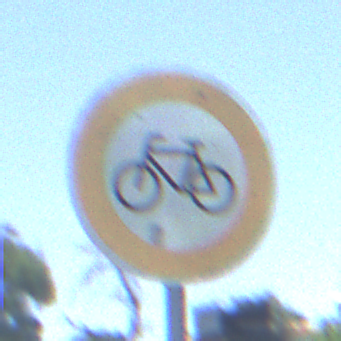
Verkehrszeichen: VerbotRadverkehr
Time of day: Midday
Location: Outdoor (Nature)
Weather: Clear
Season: Summer
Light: Natural